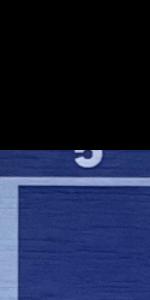
Label: Empty